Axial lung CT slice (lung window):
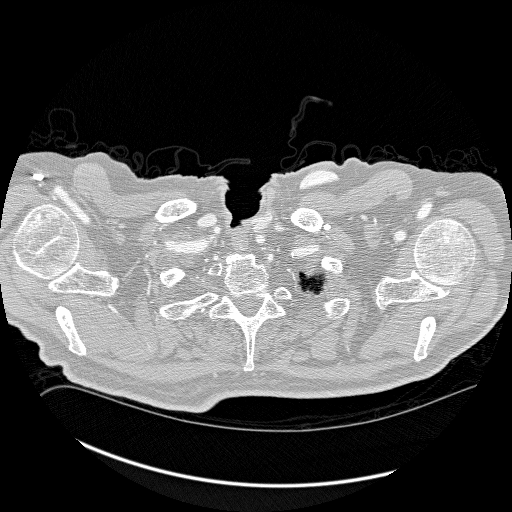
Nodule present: no